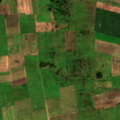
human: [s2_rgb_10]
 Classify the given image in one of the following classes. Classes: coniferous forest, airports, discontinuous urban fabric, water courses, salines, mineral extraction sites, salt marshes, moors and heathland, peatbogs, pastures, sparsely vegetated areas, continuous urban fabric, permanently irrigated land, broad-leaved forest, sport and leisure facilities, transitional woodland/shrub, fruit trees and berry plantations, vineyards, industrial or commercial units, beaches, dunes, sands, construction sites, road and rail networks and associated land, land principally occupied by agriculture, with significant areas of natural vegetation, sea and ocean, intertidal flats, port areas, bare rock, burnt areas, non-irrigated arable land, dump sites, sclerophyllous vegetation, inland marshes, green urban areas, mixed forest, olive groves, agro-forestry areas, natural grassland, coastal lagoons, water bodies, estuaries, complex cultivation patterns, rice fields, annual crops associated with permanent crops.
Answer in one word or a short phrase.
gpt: non-irrigated arable land, complex cultivation patterns